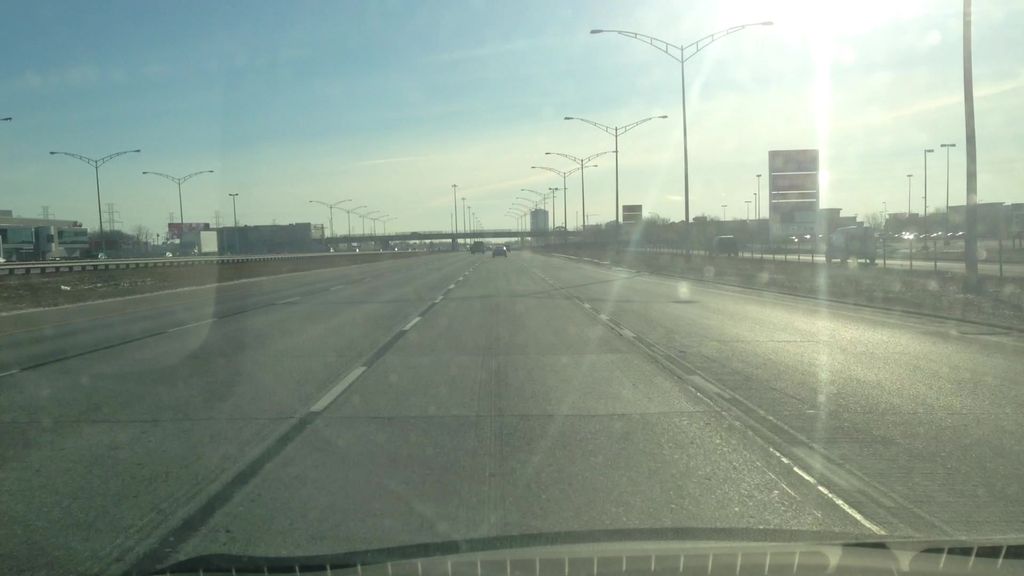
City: montreal